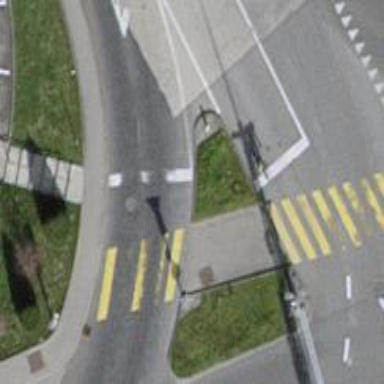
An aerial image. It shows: Road with traffic signals controlling the flow of traffic.